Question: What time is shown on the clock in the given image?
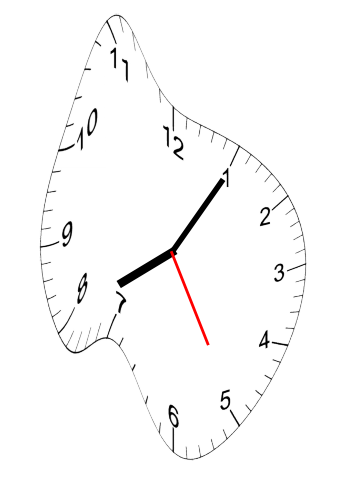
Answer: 08:05:25